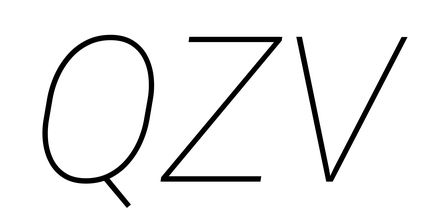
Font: Roboto-Italic_Thin_Italic